Question: I've got a weird issue with my searchbar padding in chrome.
The css:
'''
#searchbar {
height: 15px;
width: 135px;
background: url("../img/search.png") no-repeat scroll 6px 6px rgba(0, 0, 0, 0);
color: #ff8000;
font-size: 0.9em;
border: 1px dotted #ff8000;
padding: 7px 9px 7px 32px;
margin: 10px 0;
}
'''
In firefox it works as intended but chrome displays the searchbar without applying the padding:

Any ideas what I could change here?
: I could get it to work with removing the padding and increasing the width of the searchbar. However, there still is an issue with different widths between chrome and firefox.
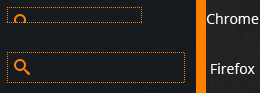
Answer: Remove the 'height: 15px' declaration from the CSS to fix the different heights.
Then add the following to make sure browsers are using the box-model which will fix the width difference between Chrome and FF.
'''
-webkit-box-sizing: border-box;
-moz-box-sizing: border-box;
box-sizing: border-box;
'''
<URL>
A bit about box-sizing: <URL>